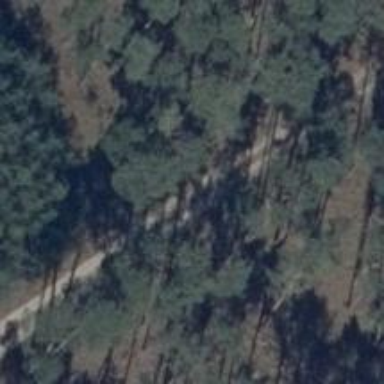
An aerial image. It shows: Sandy track with grade3 tracktype.